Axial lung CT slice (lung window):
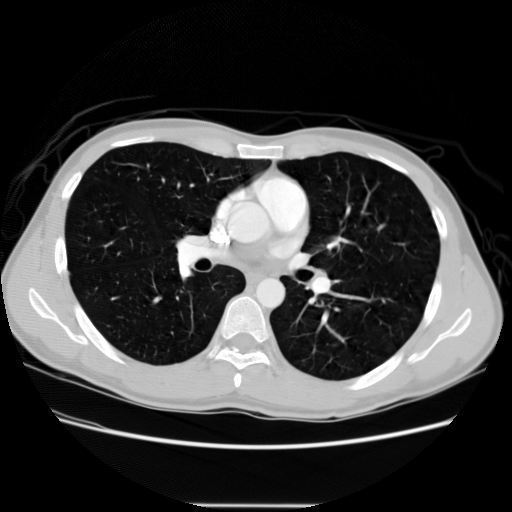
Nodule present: no